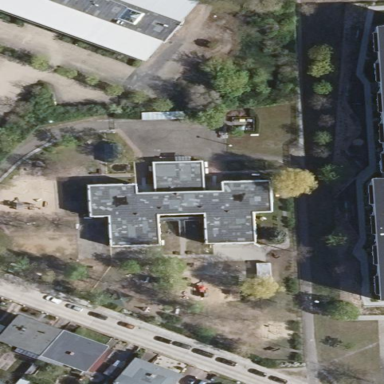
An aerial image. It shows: Kindergarten.